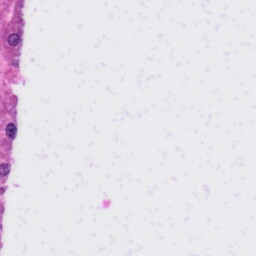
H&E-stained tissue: Liver